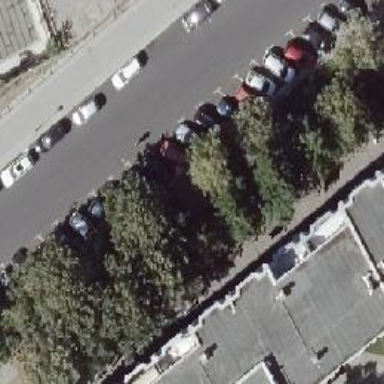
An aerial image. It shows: Avenue lined with deciduous broadleaved trees.